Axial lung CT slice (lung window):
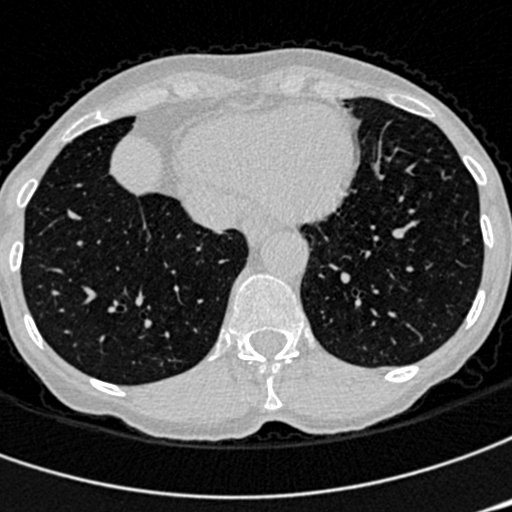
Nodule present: no